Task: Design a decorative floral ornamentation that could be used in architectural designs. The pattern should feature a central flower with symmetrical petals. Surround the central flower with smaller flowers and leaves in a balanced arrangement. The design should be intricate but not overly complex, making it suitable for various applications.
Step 195:
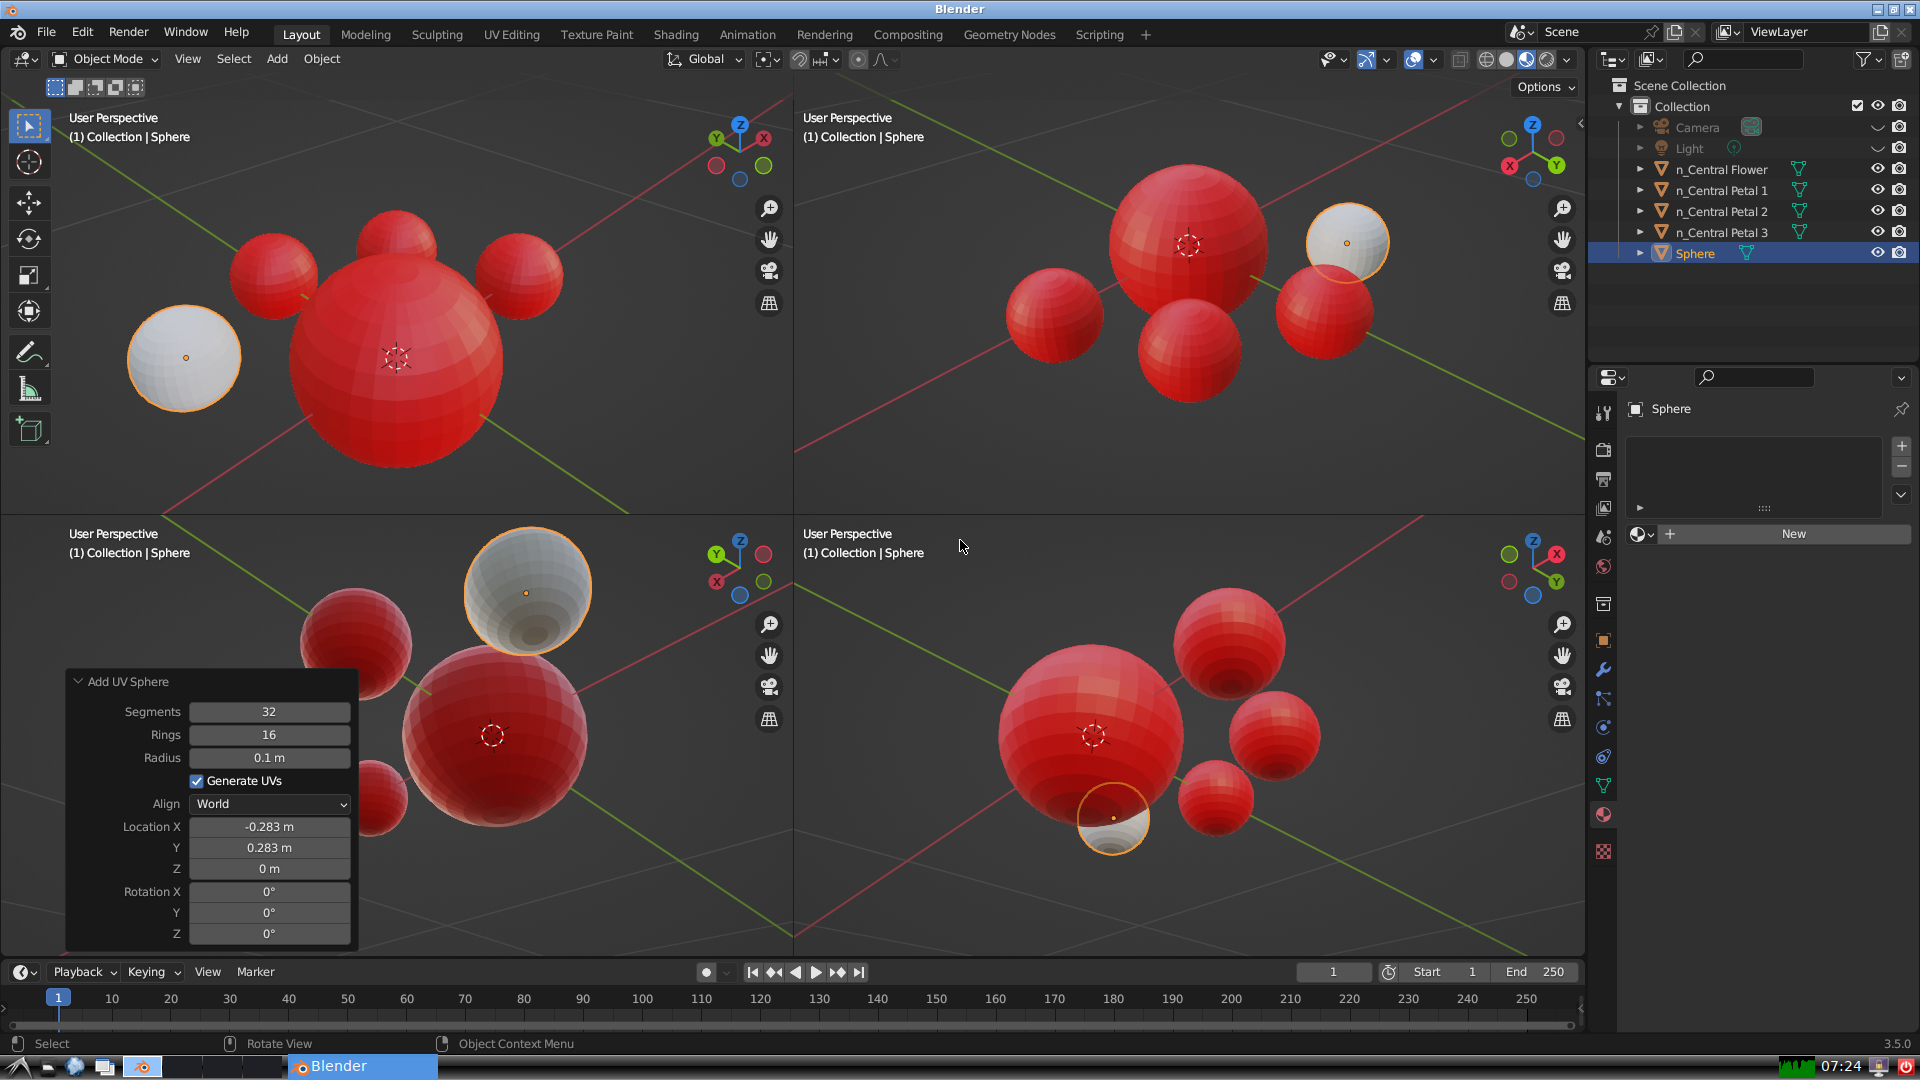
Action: {"mouse_move": [1608, 631]}